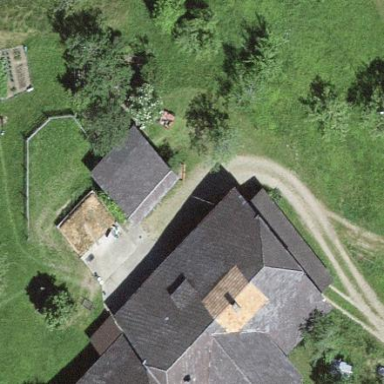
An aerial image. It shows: Farm building.